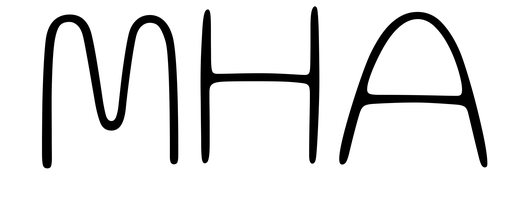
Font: Gluten_Thin